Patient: sex F, age 77
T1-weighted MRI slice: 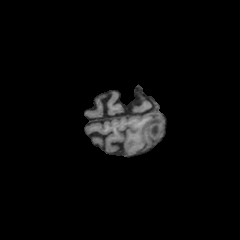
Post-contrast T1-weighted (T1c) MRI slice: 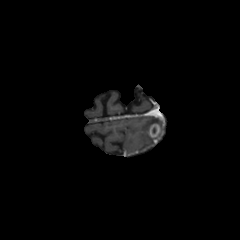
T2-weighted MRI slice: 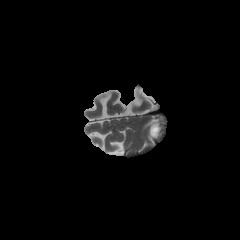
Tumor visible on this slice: yes
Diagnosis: Glioblastoma, IDH-wildtype
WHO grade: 4